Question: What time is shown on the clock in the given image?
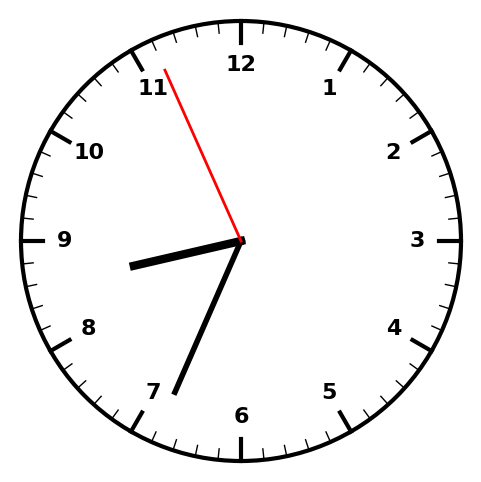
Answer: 08:33:56